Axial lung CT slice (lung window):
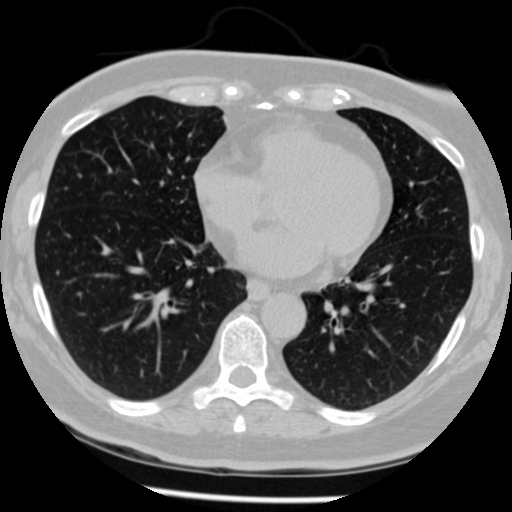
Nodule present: yes
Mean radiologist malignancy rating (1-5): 1